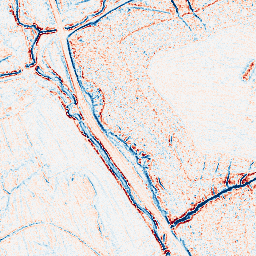
Category: edge_preserving
Decomposition family: anisotropic_diffusion
Decomposition parameters: iterations: 5
kappa: 10
gamma: 0.1
Upsampling method: cubic_mitchell
Upsampling parameters: scale: 4
Upsampling scale: 4